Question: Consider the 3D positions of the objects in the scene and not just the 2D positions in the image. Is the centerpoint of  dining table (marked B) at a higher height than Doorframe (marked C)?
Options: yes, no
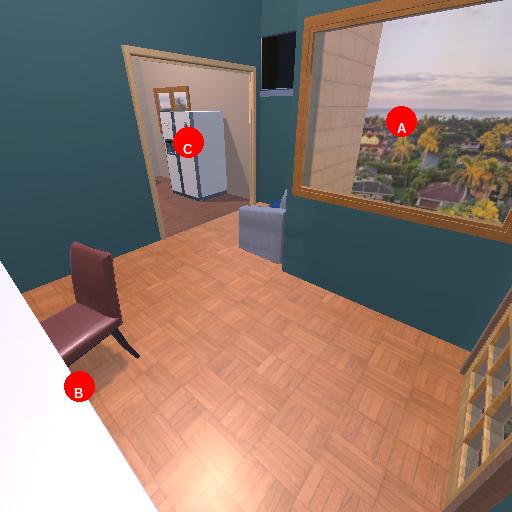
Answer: yes